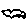
Label: cloud